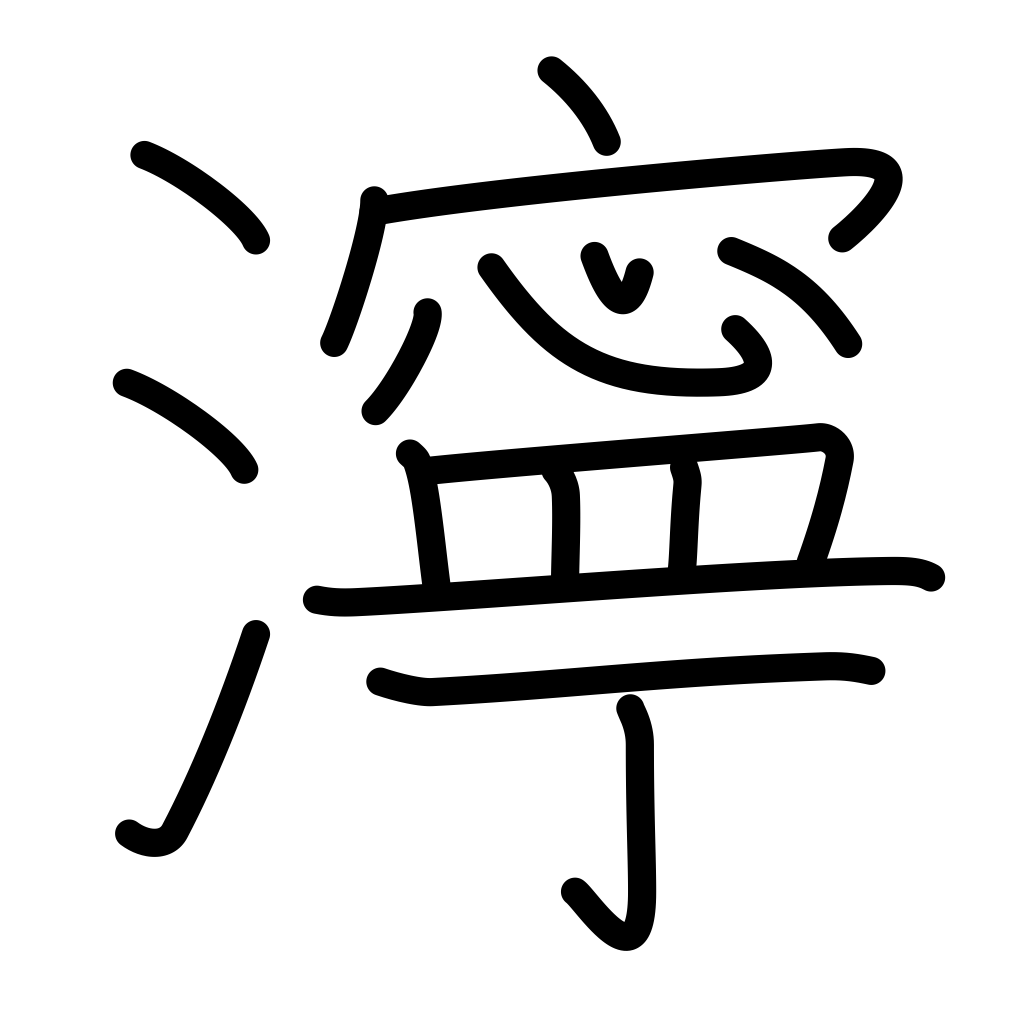
Meaning: muddiness